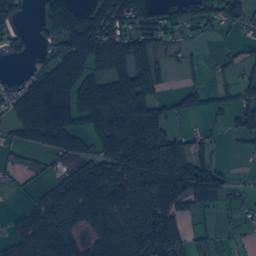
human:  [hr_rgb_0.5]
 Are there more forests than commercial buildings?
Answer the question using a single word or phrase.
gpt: yes

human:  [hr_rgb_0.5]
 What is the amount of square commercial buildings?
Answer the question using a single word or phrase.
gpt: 0

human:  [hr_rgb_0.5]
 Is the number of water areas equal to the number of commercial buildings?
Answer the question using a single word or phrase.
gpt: no

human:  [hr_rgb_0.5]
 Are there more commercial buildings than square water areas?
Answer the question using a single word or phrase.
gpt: yes

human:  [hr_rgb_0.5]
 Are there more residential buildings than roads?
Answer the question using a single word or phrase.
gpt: yes

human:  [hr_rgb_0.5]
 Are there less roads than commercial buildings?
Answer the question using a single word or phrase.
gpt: no

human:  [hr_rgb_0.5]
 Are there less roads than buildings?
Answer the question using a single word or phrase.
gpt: yes

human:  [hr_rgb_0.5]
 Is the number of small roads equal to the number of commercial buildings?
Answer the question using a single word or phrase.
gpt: no

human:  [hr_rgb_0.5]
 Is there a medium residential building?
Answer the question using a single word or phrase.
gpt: yes

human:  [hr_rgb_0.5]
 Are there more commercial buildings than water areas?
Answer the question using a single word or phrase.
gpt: no

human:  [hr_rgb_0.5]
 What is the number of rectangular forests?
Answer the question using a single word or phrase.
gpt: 36

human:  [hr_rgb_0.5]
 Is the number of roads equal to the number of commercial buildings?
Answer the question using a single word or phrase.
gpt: no

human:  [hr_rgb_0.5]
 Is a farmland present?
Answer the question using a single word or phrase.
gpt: yes

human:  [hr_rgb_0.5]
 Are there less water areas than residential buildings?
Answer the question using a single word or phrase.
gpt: yes

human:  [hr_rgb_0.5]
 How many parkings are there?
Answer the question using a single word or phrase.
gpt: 7

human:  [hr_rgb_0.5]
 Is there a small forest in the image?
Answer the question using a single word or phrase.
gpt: yes

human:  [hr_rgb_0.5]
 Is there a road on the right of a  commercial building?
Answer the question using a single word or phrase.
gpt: yes

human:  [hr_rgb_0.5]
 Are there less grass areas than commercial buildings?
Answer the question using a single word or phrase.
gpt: no

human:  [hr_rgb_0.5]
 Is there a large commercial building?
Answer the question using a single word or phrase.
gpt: no

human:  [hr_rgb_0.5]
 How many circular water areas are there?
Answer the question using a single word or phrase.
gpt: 2

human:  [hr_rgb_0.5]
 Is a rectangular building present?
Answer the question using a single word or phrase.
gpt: yes

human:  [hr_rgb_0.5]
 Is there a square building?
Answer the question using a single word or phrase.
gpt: yes

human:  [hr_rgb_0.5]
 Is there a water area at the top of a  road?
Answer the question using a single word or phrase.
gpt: yes

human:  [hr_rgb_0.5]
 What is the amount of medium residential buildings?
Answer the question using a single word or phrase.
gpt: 5

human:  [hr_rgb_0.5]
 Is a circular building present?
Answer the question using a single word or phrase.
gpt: yes

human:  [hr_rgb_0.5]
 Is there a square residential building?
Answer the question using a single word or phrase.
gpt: yes

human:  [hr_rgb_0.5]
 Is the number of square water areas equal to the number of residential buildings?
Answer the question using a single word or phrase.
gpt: no

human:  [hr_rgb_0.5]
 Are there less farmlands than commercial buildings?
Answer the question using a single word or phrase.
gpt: no

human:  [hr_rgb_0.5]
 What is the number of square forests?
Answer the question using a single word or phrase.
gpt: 0

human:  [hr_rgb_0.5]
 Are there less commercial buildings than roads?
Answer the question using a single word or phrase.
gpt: yes

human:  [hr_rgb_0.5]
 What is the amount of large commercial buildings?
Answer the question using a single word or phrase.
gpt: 0

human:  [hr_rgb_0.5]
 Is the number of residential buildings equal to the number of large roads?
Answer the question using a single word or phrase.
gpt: no

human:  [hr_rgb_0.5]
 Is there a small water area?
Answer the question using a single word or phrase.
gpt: yes

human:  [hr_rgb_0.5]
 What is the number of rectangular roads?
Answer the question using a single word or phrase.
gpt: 0

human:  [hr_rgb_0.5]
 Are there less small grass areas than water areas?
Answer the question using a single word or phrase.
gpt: no

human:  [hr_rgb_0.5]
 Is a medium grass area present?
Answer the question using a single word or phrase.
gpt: yes